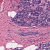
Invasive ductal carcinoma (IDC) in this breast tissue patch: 0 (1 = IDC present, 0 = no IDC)